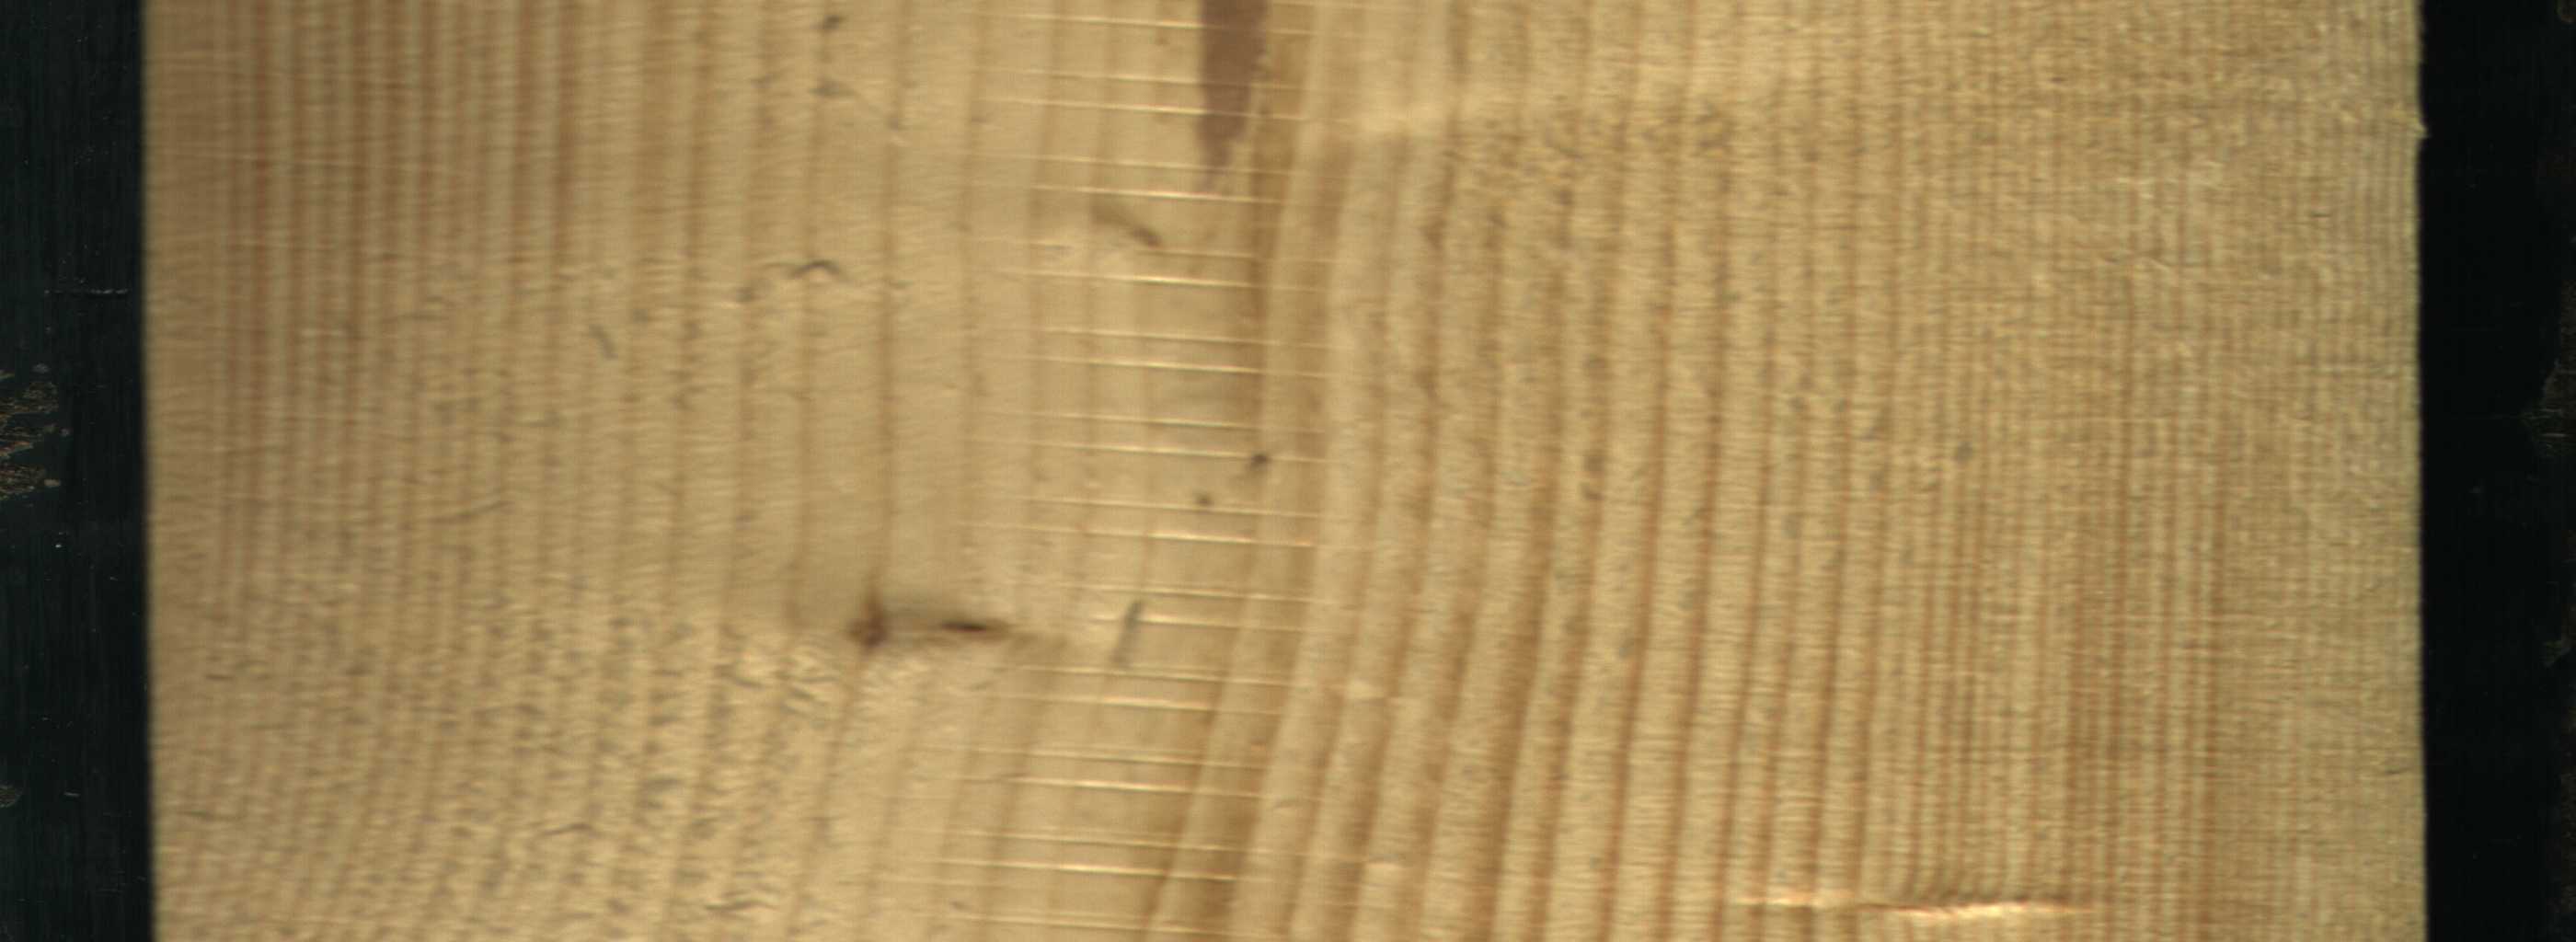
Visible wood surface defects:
Marrow
Live_Knot